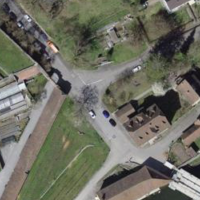
EUNIS habitat code: 53
Species observed at this site:
Tanacetum vulgare
Chelidonium majus